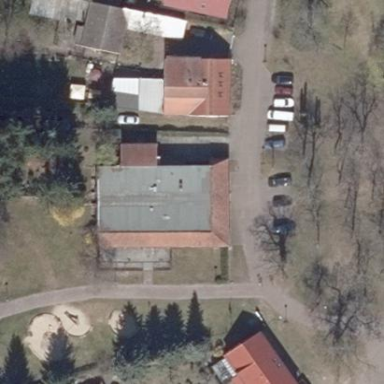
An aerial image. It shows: Building.